Aerial crown-view tile of a tropical tree (Barro Colorado Island, Panama), acquired 20240716:
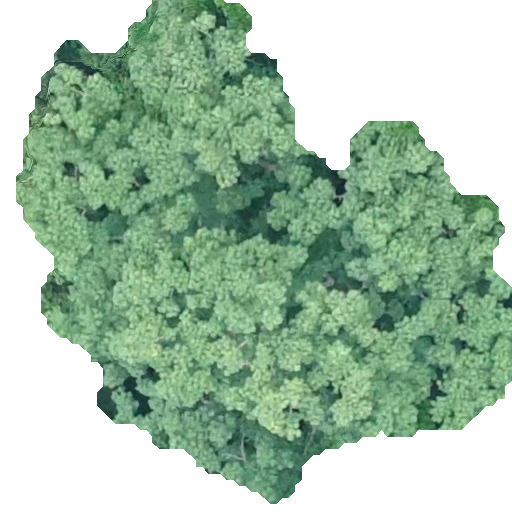
Species: Pseudobombax septenatum
GBIF accepted scientific name: Pseudobombax septenatum
Crown area: 254.483 m²